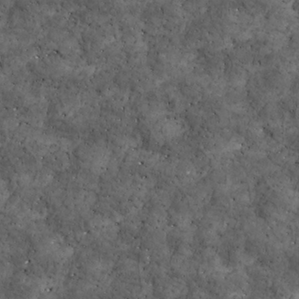
Label: non_frost